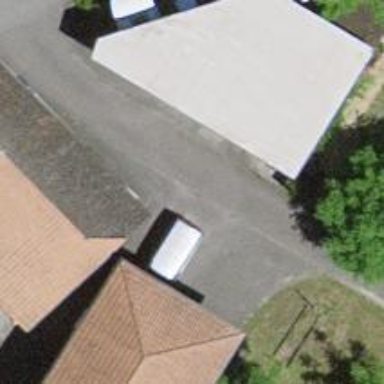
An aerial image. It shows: Barn.